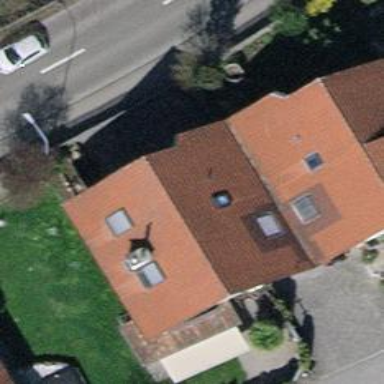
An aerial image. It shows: Simple house.